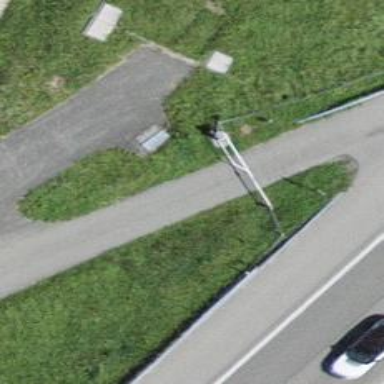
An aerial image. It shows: Lift gate barrier.